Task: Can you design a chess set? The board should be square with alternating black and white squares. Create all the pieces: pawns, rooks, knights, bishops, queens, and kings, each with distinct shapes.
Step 4400:
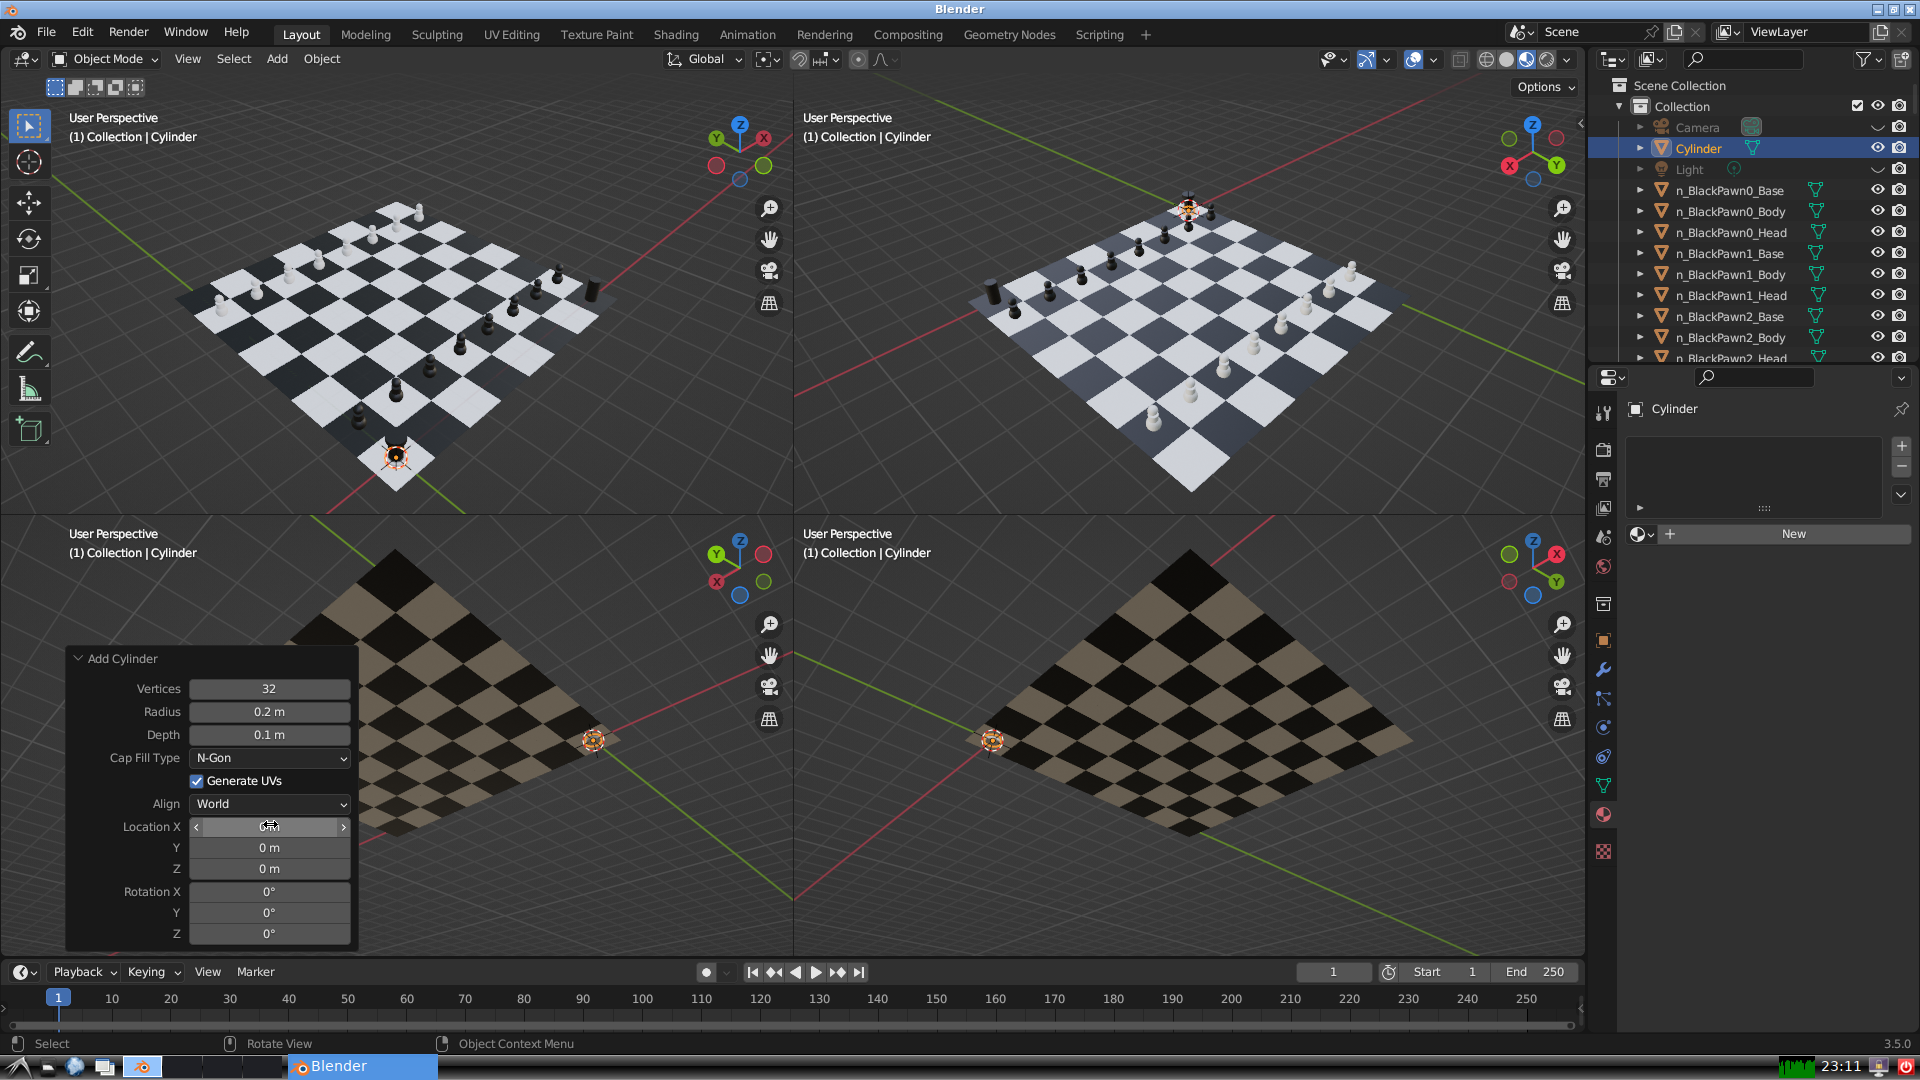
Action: click: no